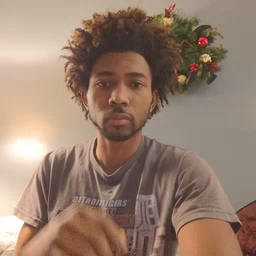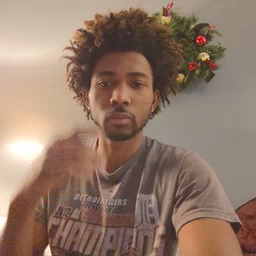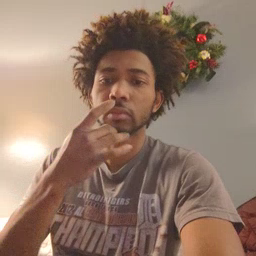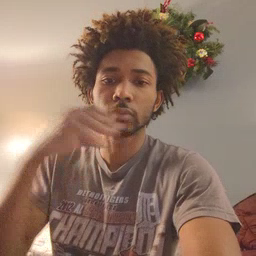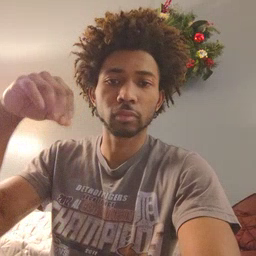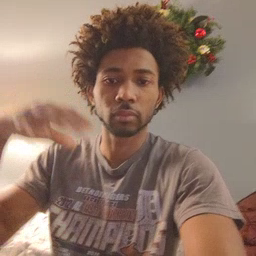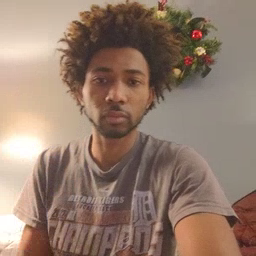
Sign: lamp